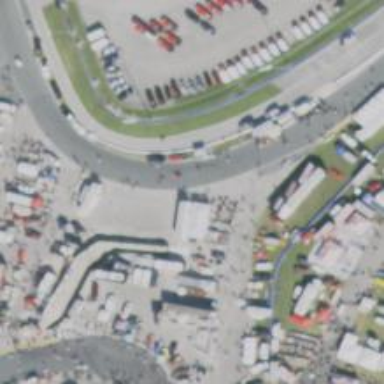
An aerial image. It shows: Motor sport raceway.